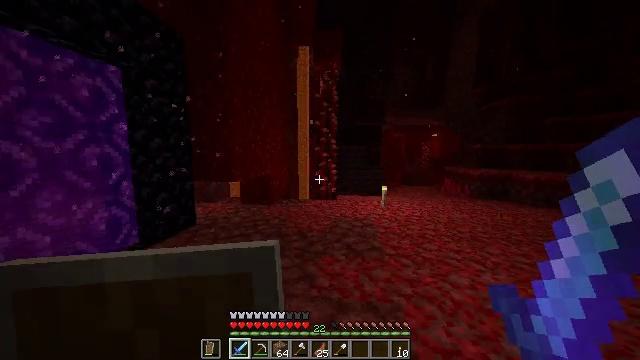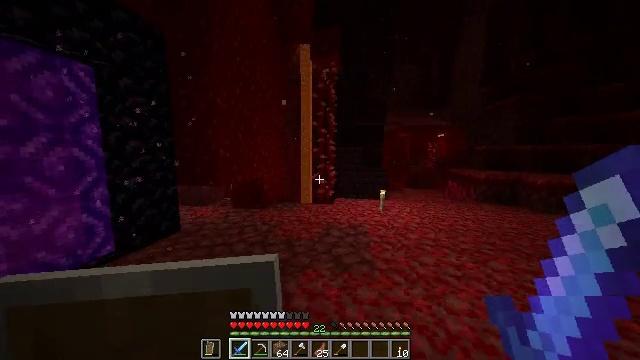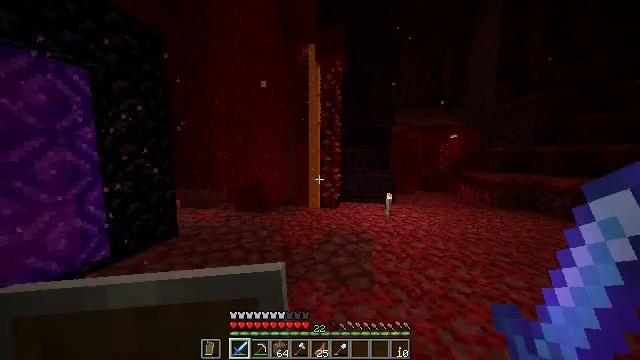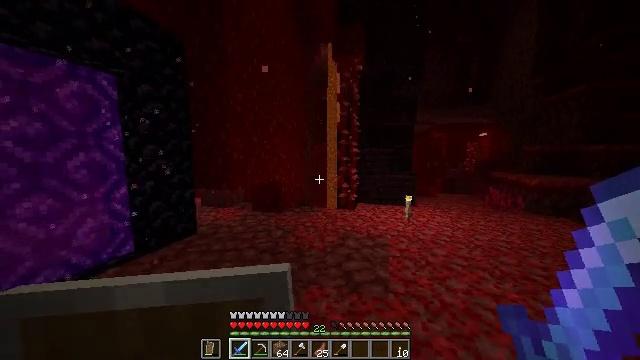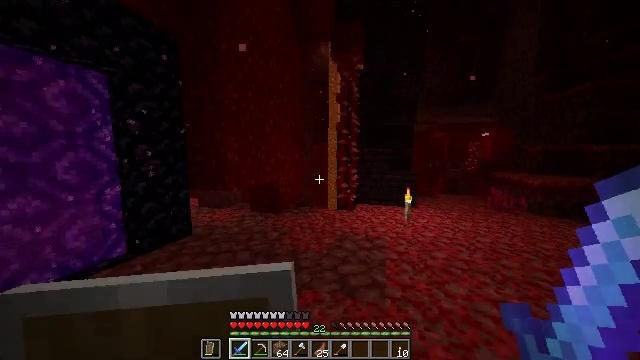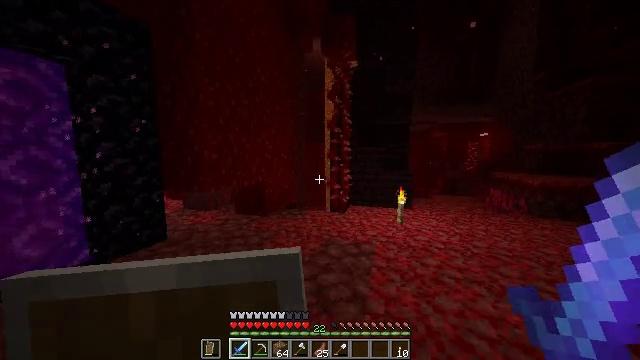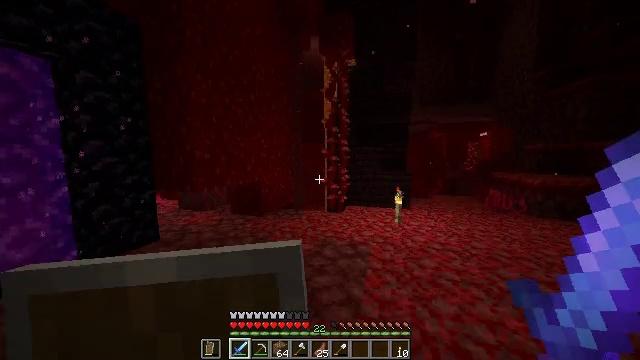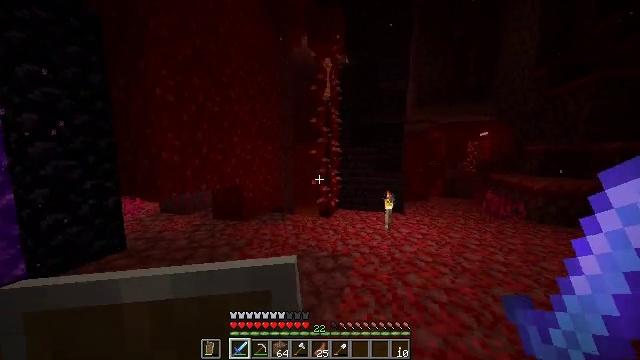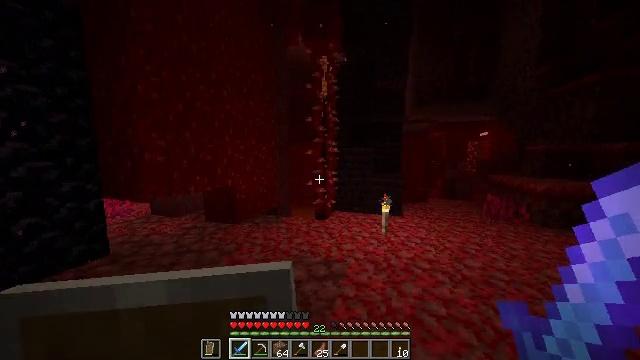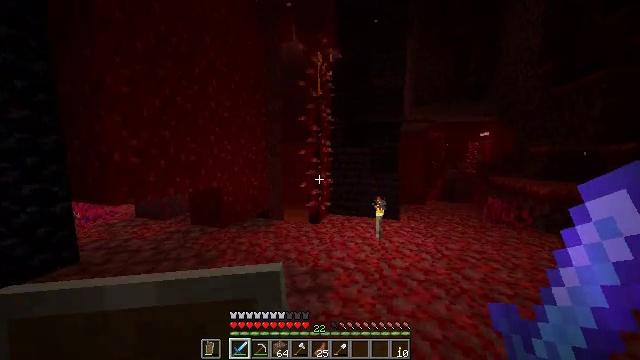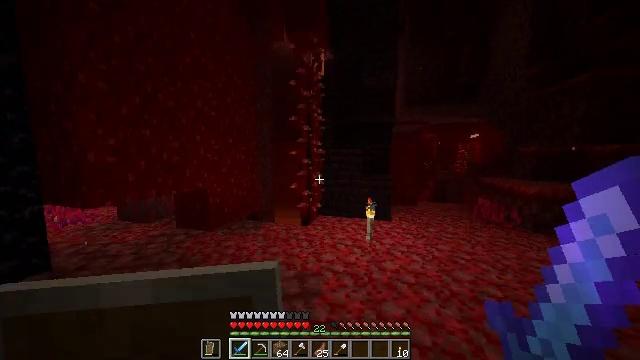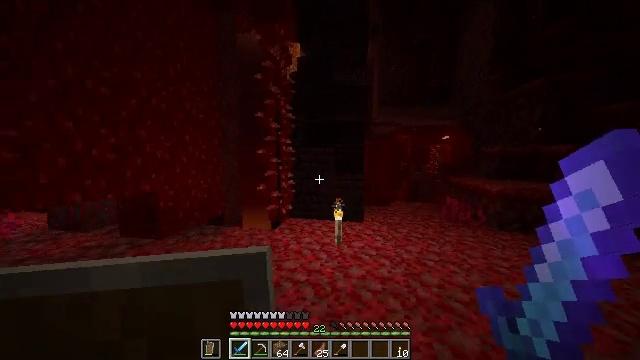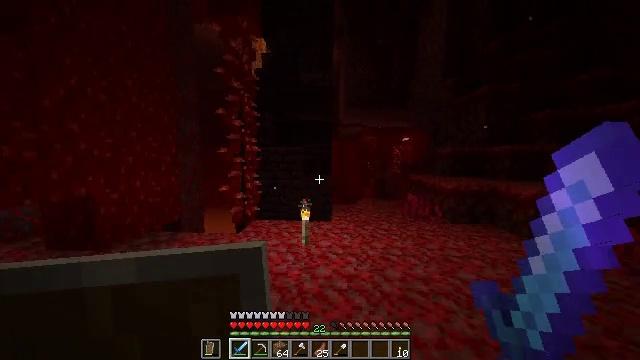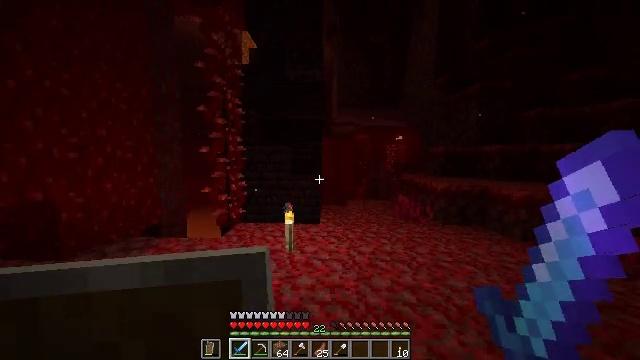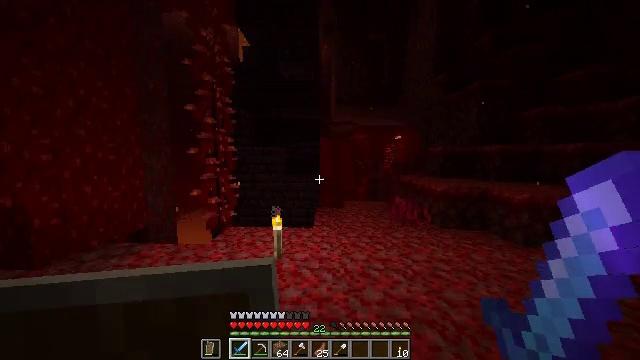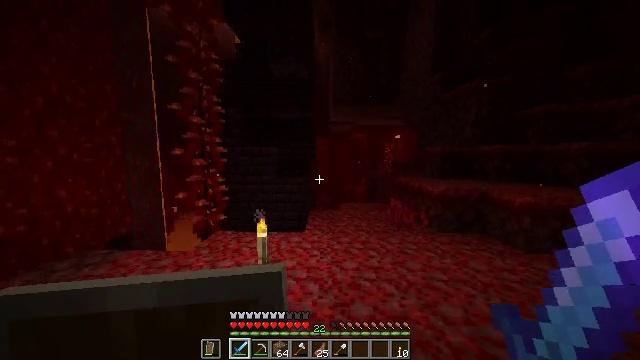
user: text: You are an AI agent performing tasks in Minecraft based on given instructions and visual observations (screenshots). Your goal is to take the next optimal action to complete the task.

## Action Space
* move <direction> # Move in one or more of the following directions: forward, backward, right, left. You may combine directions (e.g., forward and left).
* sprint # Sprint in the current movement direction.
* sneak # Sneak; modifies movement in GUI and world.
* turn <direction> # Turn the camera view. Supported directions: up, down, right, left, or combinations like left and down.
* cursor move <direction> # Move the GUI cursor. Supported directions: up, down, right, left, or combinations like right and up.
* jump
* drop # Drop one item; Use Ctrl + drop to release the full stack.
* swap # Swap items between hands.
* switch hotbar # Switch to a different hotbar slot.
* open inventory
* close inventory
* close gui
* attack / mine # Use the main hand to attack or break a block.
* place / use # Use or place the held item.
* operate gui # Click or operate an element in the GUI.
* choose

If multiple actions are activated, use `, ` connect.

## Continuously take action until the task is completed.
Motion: motion action
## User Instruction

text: Harvest nether wart blocks for resources.
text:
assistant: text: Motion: move forward and move right, turn left
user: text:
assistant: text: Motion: move forward and move right, turn left
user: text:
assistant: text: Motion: move forward and move right, turn left
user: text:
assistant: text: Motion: move forward and move right
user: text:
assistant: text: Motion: move forward and move right
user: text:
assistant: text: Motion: move forward and move right
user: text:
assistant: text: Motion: move forward and move right
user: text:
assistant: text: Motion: move forward
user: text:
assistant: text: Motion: move forward and move right
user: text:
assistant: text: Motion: move forward and move right, turn right
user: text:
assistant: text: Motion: move forward and move right, turn right
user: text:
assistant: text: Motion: move forward and move right, turn right
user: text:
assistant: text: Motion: move forward and move right, turn right
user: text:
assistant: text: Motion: move forward and move right
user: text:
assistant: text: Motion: move forward and move right
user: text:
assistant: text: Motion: move forward and move right
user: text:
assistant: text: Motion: move forward and move right
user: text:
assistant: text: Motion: move forward and move right
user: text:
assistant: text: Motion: move forward and move right
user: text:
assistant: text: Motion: move forward and move right
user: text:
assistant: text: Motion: move forward and move right
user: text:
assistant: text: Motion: move forward and move right
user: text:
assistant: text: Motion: move forward, turn left and down
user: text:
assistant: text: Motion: move forward, turn left
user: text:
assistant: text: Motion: move forward
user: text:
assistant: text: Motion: move forward
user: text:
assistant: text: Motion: move forward
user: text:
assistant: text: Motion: move forward
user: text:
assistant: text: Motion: no_op
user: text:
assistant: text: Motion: no_op